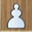
Piece: wP